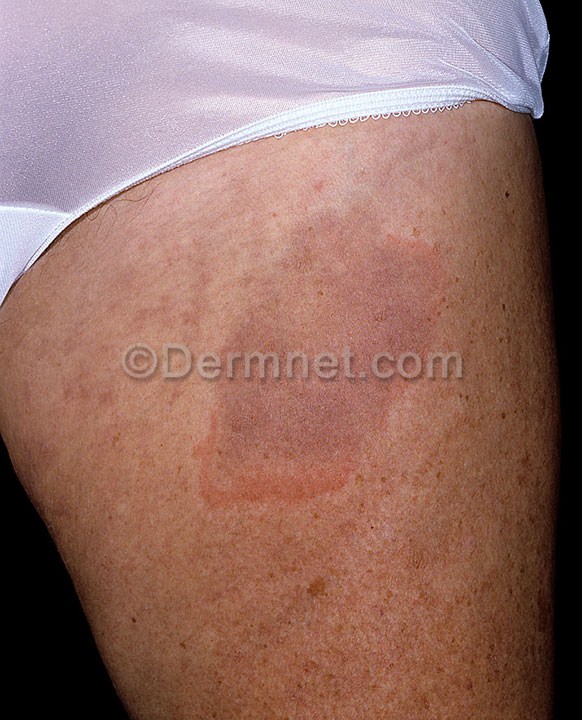
Disease: Urticaria Hives